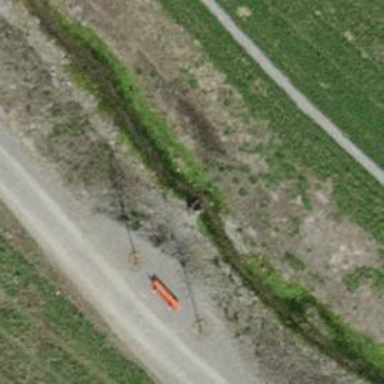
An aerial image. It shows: Red bench.